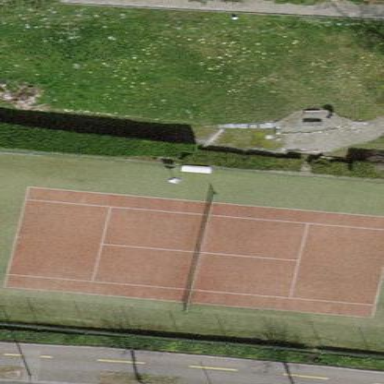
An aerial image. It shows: Tennis court on the leisure land pitch.